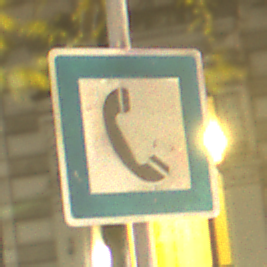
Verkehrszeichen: Fernsprecher
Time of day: Night
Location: Outdoor (Urban)
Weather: Clear
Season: NotSpecified
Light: Artificial